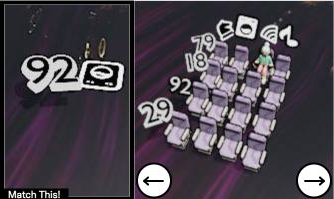
Task: seats
Answer: no